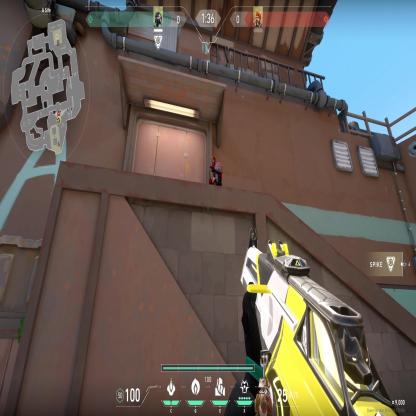
Label: enemy